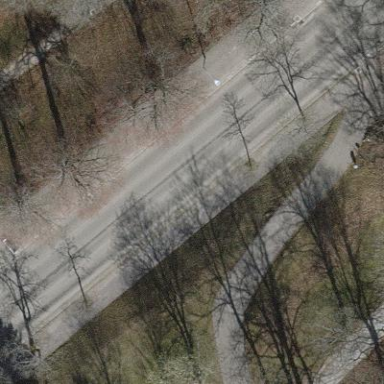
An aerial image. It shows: Street-side parallel parking area.